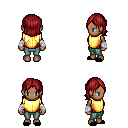
a pixel art fantasy rpg character, female body template, human, dark skin, gold chest armor, teal pants, brunette long bangs hairstyle, white cloth bandages, black slippers, four views (front, back, left, right), 2x2 character sprite sheet, small pixel art, hard edges, no anti-aliasing